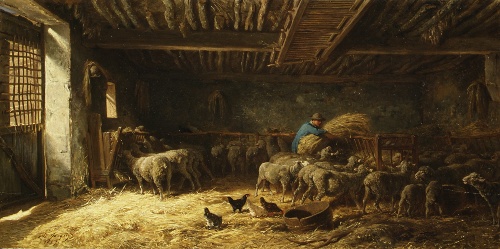
Title: The Sheepfold
Artist: Charles Jacque
Artist bio: French, Paris 1813–1894 Paris
Date: 1857
Object type: Painting
Classification: Paintings
Medium: Oil on wood
Dimensions: 18 1/8 x 36 1/8 in. (46 x 91.8 cm)
Department: European Paintings
Credit line: Catharine Lorillard Wolfe Collection, Wolfe Fund, 1897
Accession year: 1897
Repository: Metropolitan Museum of Art, New York, NY
Tags: Chickens|Men|Sheep|Working|Farmers